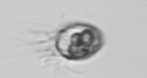
Label: Balanion